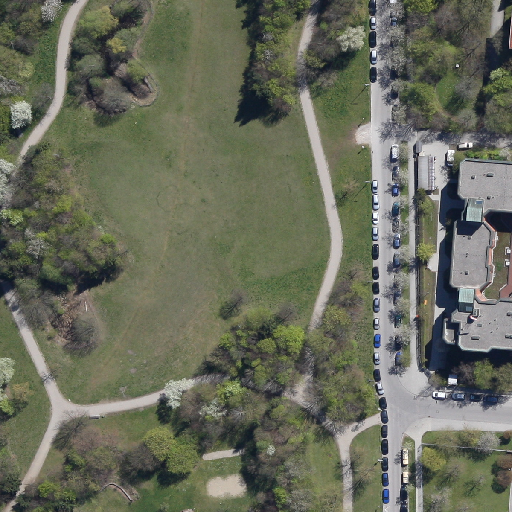
Referring expression: light-duty vehicle driving on the road